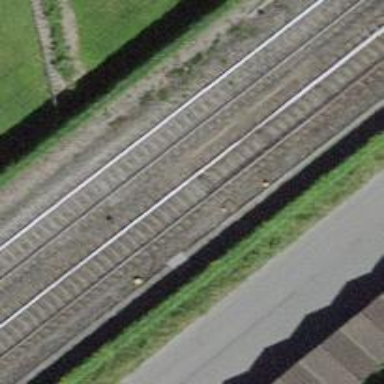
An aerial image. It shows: Railway switch.